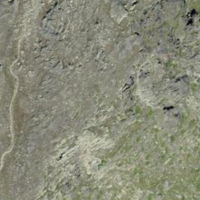
EUNIS habitat code: 26
Species observed at this site:
Capra ibex